【题型】填空题　【知识点】解析几何　【难度】easy
(2024·上海·三模) 过抛物线 $E: y^2 = 2px (p > 0)$ 的焦点 $F$ 的直线交 $E$ 于点 $A, B$, 交 $E$ 的准线 $l$ 于点 $C, AD \perp l$,
点 $D$ 为垂足. 若 $F$ 是 $AC$ 的中点, 且 $|AF| = 3$, 则 $|AB| =$ \underline{\quad\quad\quad\quad} .
【解答】
【答案】 4

【解析】 作 $BE \perp l$ 于点 $E$, $l$ 与 $x$ 轴交于点 $M$, 如图,

则 $AD // FM // BE$,

又 $|AF| = 3$ 且 $F$ 是 $AC$ 的中点, 则有 $\frac{|AD|}{|FM|} = \frac{|AC|}{|FC|} = 2$,

即 $|AD| = 2|FM|$, 又 $|AD| = |AF| = 3$, 故 $|FM| = \frac{3}{2}$,

又 $\frac{|FM|}{|BE|} = \frac{|FC|}{|BC|}$, $|FC| = |AF| = 3, |FB| = |BE|$,

故 $\frac{\frac{3}{2}}{|FB|} = \frac{3}{3 - |FB|}$, 即 $|FB| = 1$, 则 $|AB| = 3 + 1 = 4$.

故答案为: 4

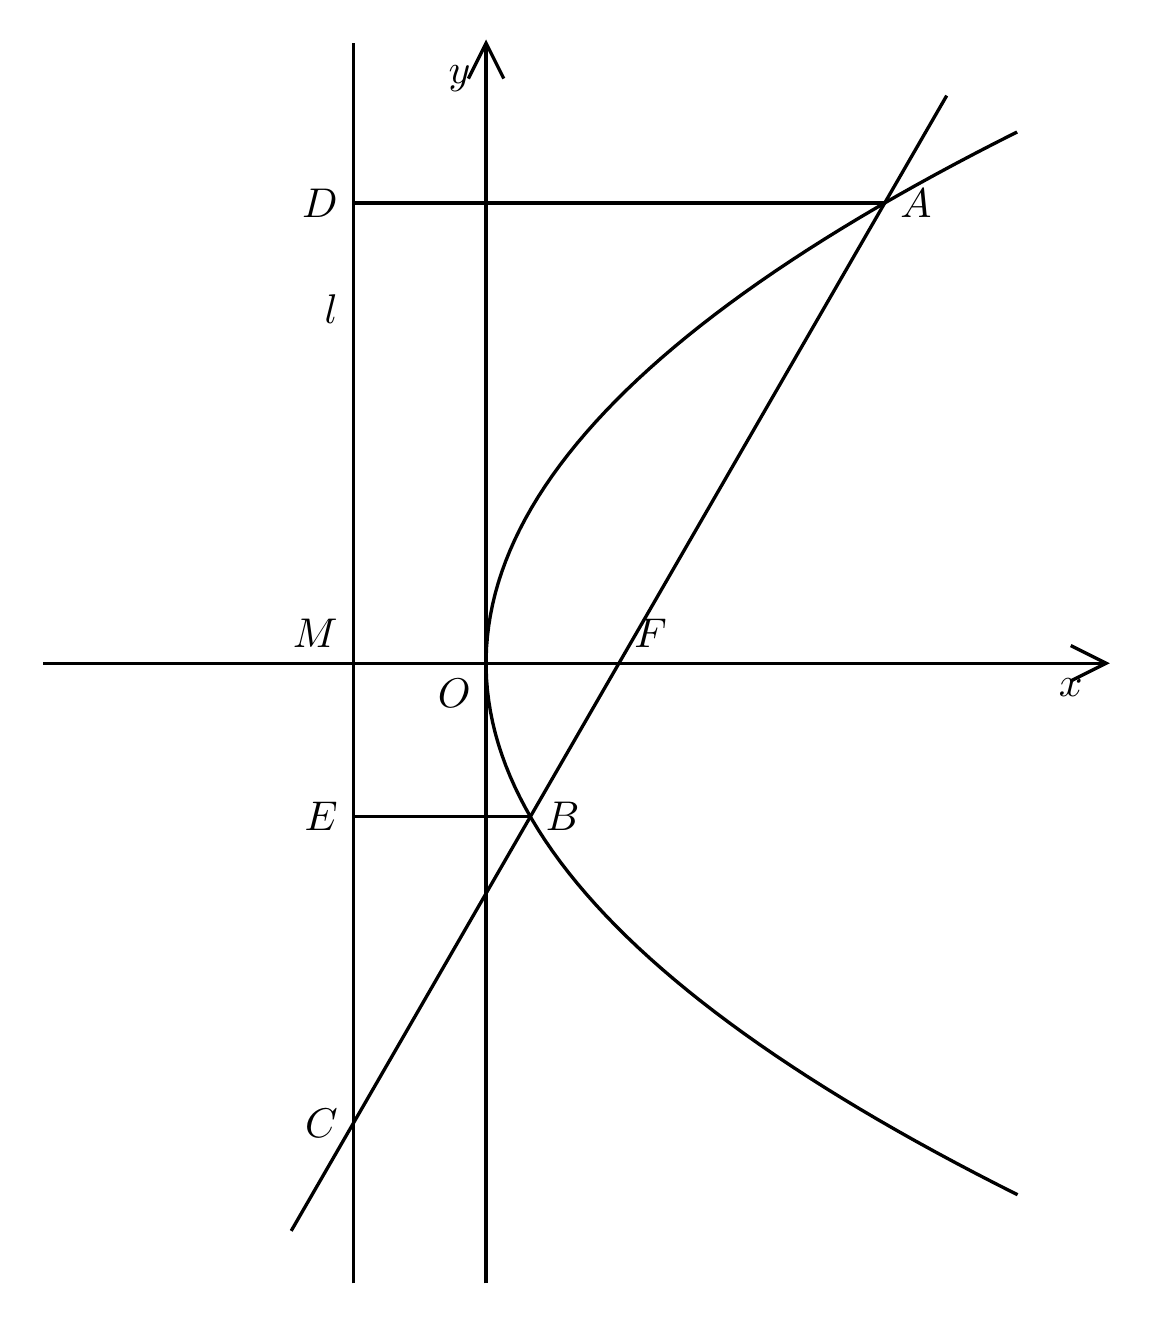